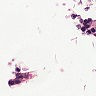
Metastatic tissue present: no